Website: home-depot
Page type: billing-address
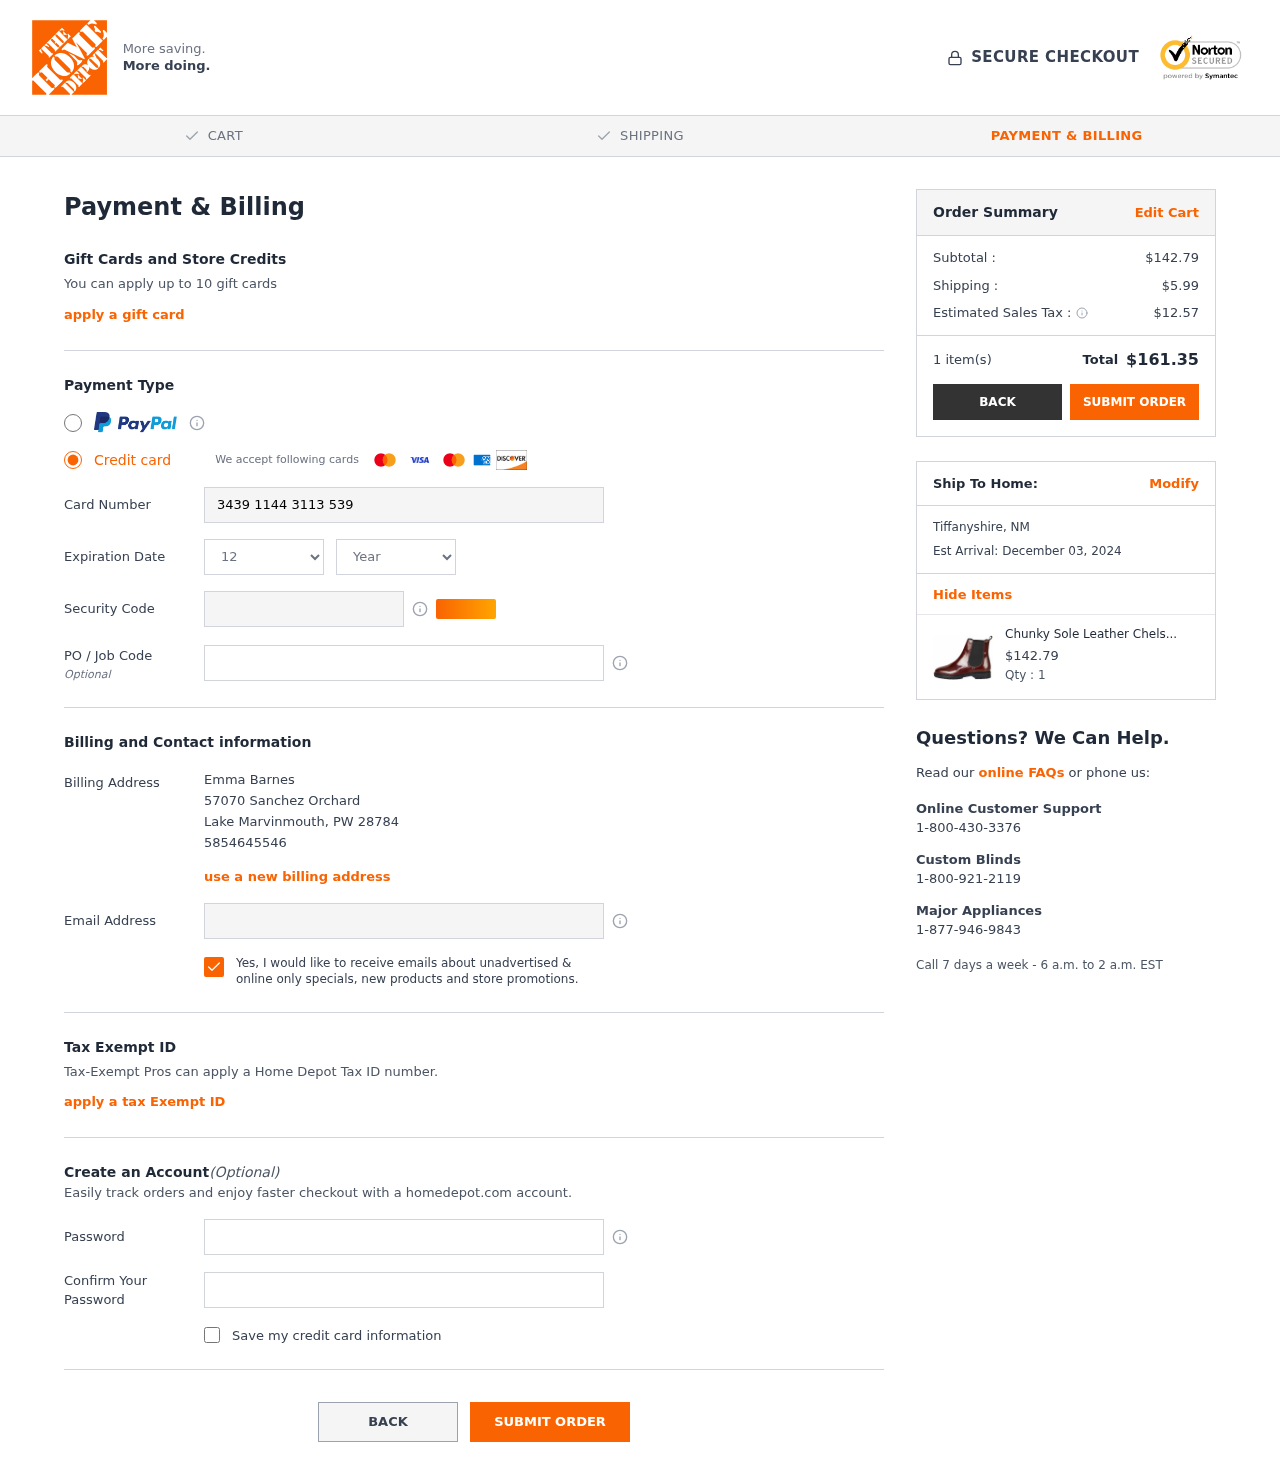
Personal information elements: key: PII_CARD_CVV
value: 8880
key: PII_CARD_EXPIRY_MONTH
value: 12
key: PII_CARD_EXPIRY_YEAR
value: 29
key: PII_CARD_NUMBER
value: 3439 1144 3113 539
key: PII_CITY
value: Lake Marvinmouth
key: PII_CITY2
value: Tiffanyshire
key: PII_EMAIL
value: emma_barnes@yahoo.com
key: PII_FULLNAME
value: Emma Barnes
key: PII_JOB_CODE
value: IA-7114
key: PII_PHONE
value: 5854645546
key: PII_POSTCODE
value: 28784
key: PII_STATE_ABBR
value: PW
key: PII_STATE_ABBR2
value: NM
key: PII_STREET
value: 57070 Sanchez Orchard
Product elements: key: PRODUCT1_NAME
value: Chunky Sole Leather Chelsea Boots, Red, 3.5 UK
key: PRODUCT1_PRICE
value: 142.79
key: PRODUCT1_QUANTITY
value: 1
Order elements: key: ORDER_SUBTOTAL
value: $142.79
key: ORDER_SHIPPING_COST
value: $5.99
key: ORDER_TAX
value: $12.57
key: ORDER_NUM_ITEMS
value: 1 item(s)
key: ORDER_TOTAL
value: $161.35
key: ORDER_DELIVERY_DATE
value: Est Arrival: December 03, 2024